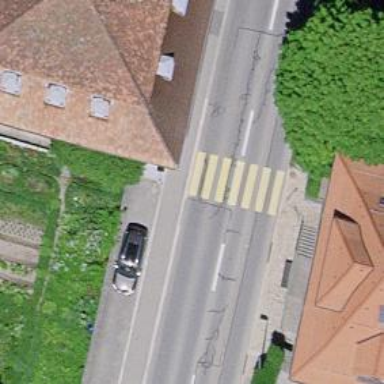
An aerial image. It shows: Uncontrolled zebra crossing.